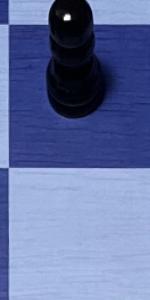
Label: Empty